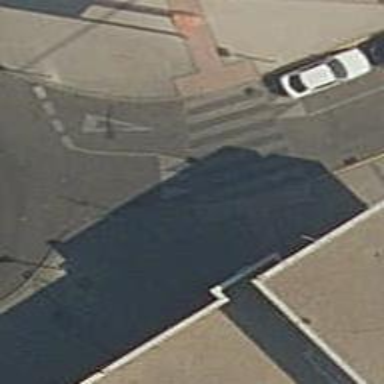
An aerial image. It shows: Uncontrolled zebra crossing with traffic calming table.